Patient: sex M, age 52
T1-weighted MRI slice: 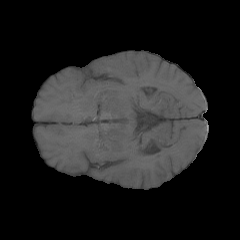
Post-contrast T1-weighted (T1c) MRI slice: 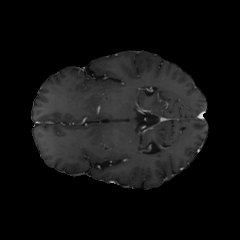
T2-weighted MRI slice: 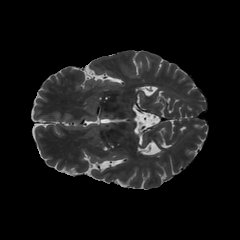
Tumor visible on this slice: yes
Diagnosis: Astrocytoma, IDH-mutant
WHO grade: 3